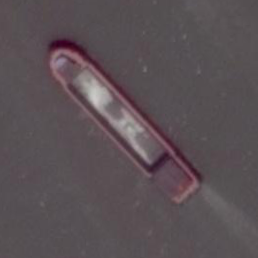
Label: civil